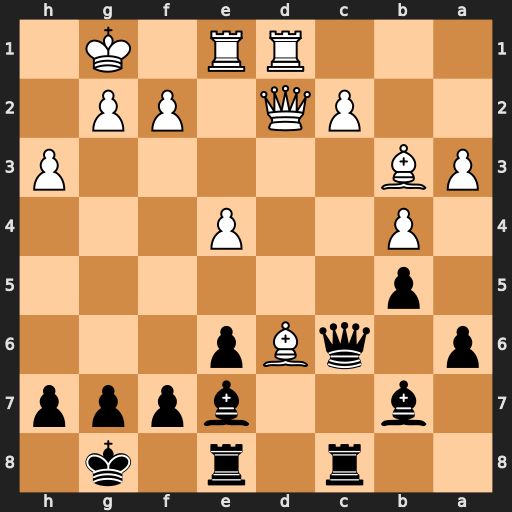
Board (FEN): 2r1r1k1/1b2bppp/p1qBp3/1p6/1P2P3/PB5P/2PQ1PP1/3RR1K1
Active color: b
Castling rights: -
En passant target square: -
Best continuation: Rcd8 Bxe7 Rxd2 Rxd2 Rxe7 Rd8+ Re8